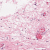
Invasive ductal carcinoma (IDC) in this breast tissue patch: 0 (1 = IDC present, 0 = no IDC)